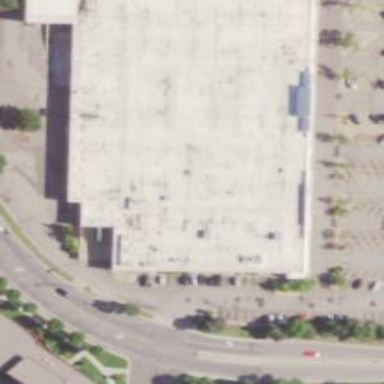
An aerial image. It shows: Retail building.